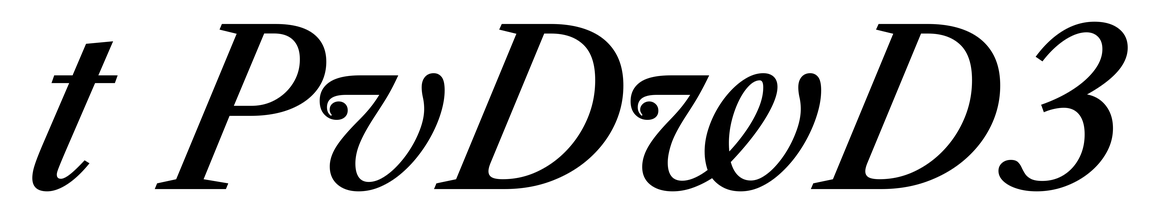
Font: LibreCaslonText-Italic_Medium_Italic